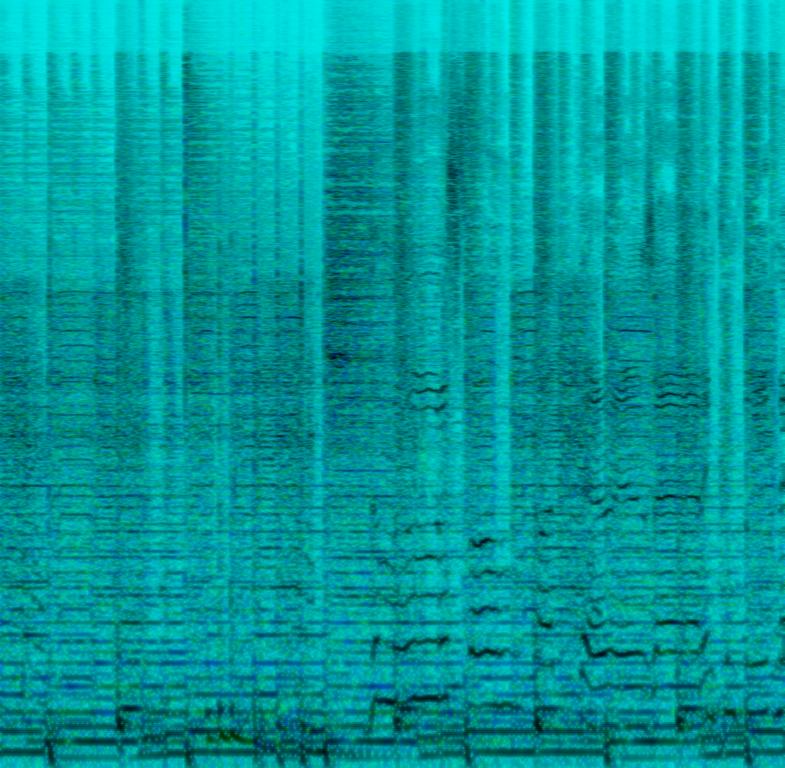
A male vocalist sings this simple pop. The tempo is medium with an electric guitar melody, keyboard accompaniment, steady drumming, steady bass lines and acoustic guitar rhythm. The song is a simple, melodic, earnest, engaging Soft Rock;